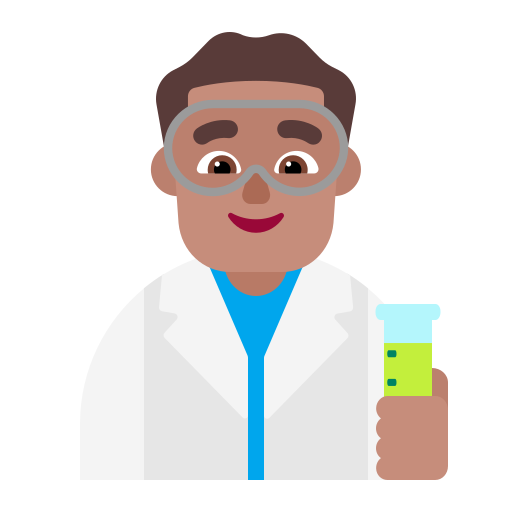
man scientist flat